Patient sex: F
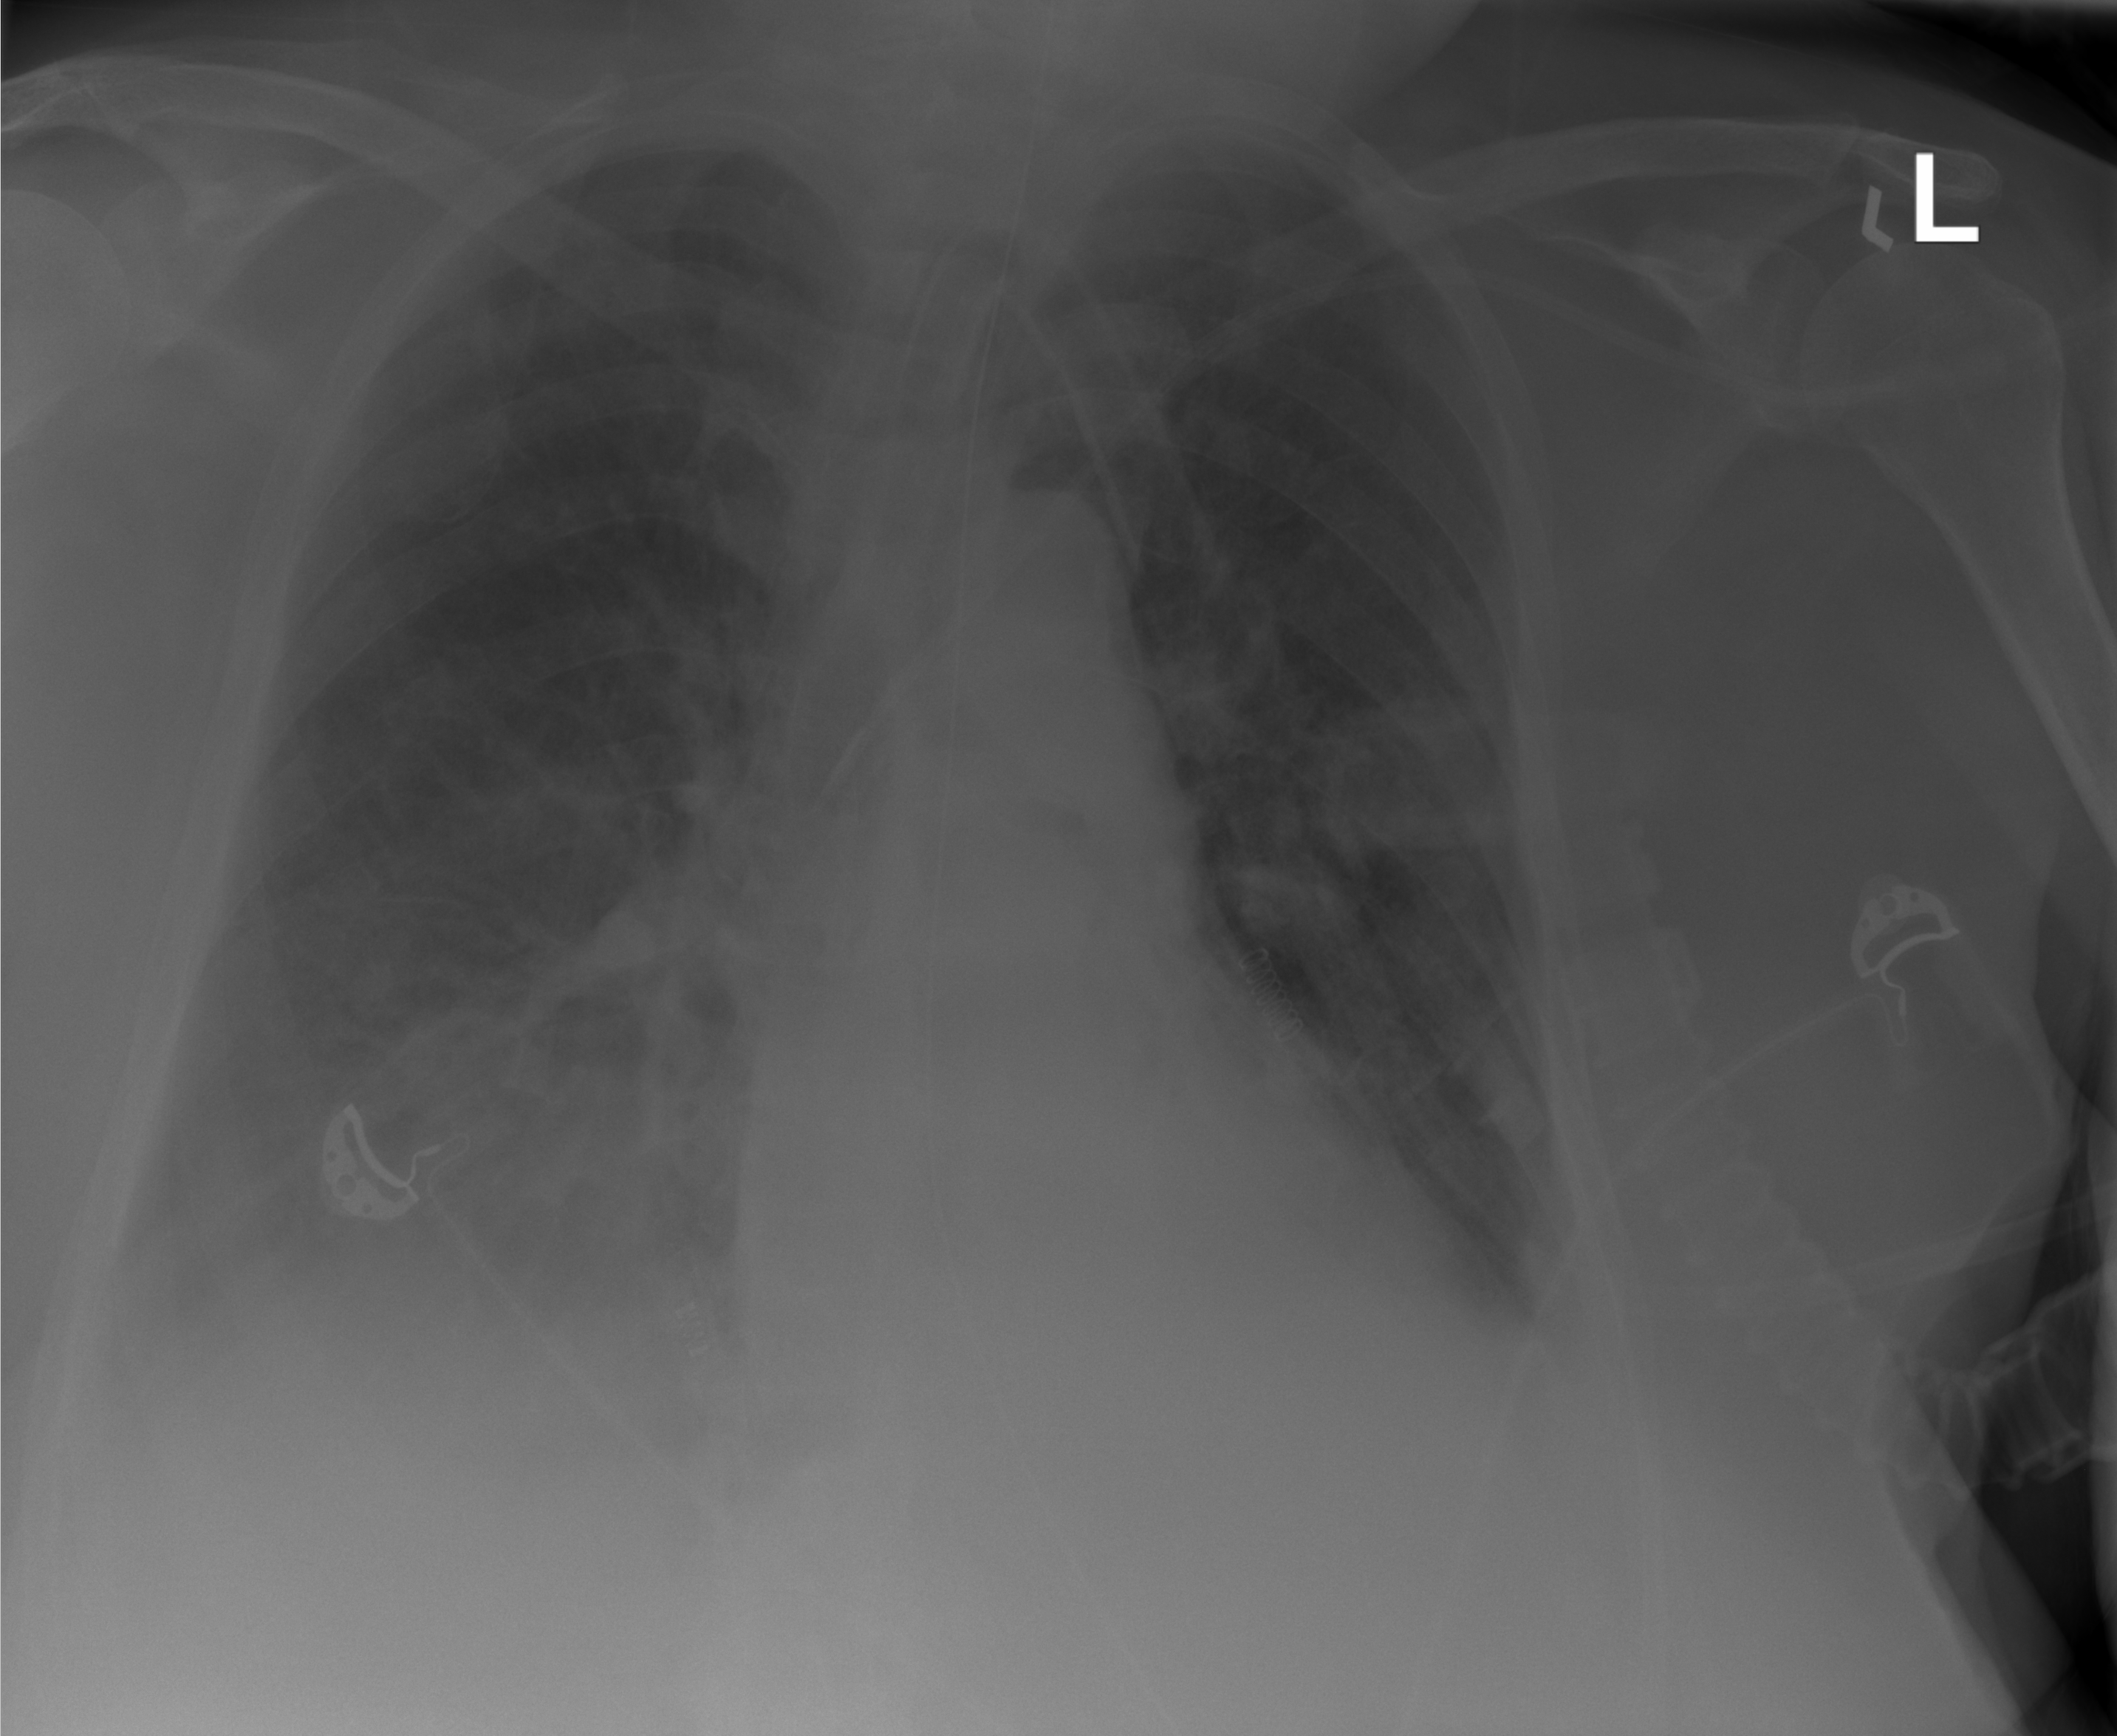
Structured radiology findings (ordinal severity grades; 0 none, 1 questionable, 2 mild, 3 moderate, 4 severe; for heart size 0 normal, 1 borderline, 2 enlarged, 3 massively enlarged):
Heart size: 2
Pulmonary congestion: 3
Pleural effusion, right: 2
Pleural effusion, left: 2
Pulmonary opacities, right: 2
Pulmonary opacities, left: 2
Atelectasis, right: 2
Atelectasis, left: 2